Question: I need a fast way to make the cursor jump outside the auto wrap qoutes or other syntax elements. I don't want to have to reach down to my arrow keys each time, and definitely don't want to go to my mouse.

Is there a quick and easy way to solve this for my workflow?
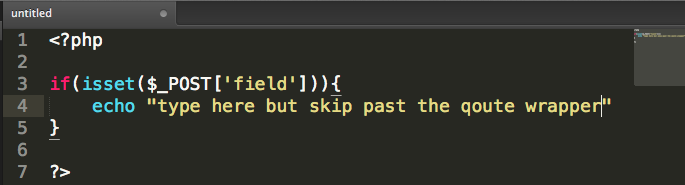
Answer: You can use a shortcut (+, or whatever you like) to move the cursor.
In your 'Key Bindings - User':
'''
{ "keys": ["shift+space"], "command": "move", "args": {"by": "characters", "forward": true} }
'''